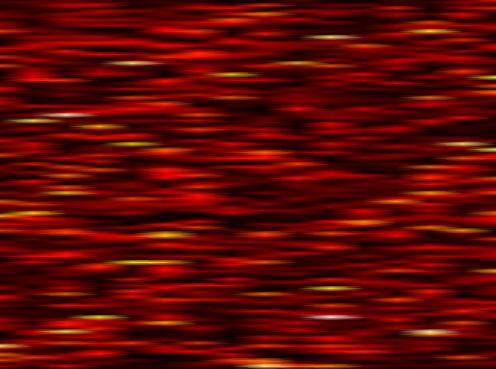
Label: WOLA